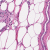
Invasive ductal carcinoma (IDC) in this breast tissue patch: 0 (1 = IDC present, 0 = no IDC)